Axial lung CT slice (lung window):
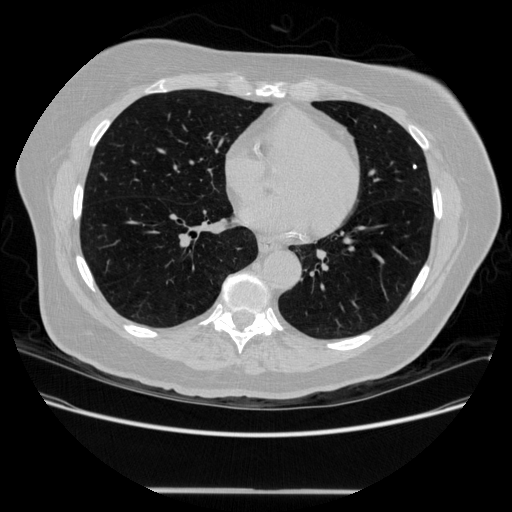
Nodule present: yes
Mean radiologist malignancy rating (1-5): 1.5